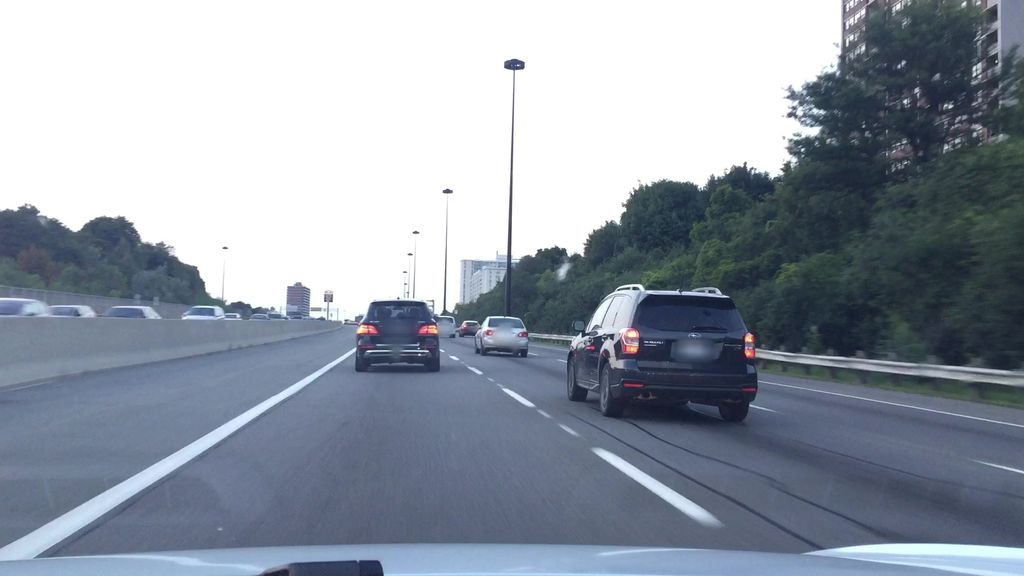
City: toronto